Question: I have two tables joined together:

the 'book_types_purchased' is 'ENUM('paperback','hardcover')'. I want to get this type of row returned:
Is there a way to do this in MySQL?
---
# UPDATE
Here is the answer from below with matching table names and left joins instead:
'''
SELECT title,
paperback.date_purchased AS paperback_date_purchased,
hardcover.date_purchased AS hardcover_date_purchased
FROM book_projects
LEFT JOIN book_types_purchased AS paperback
ON paperback.book_project_id = book_projects.id
AND paperback.type = 'paperback'
LEFT JOIN book_types_purchased AS hardcover
ON hardcover.book_project_id = book_projects.id
AND hardcover.type = 'hardcover'
'''
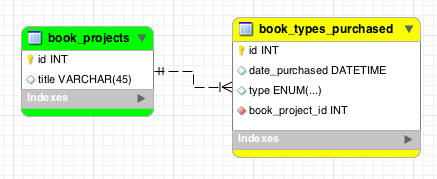
Answer: You can 'JOIN' the 'book_types_purchased' table twice. One for each type.
'''
SELECT title,
paperback.date_purchased AS paperback_date_purchased,
hardcover.date_purchased AS hardcover_date_purchased
FROM book_projects
JOIN date_purchased AS paperback ON paperback.book_project_id = book_projects.id
AND paperback.type = 'paperback'
JOIN date_purchased AS hardcover ON hardcover.book_project_id = book_projects.id
AND hardcover.type = 'hardcover'
'''